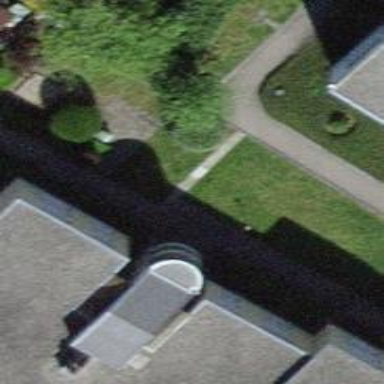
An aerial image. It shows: Paved footway.